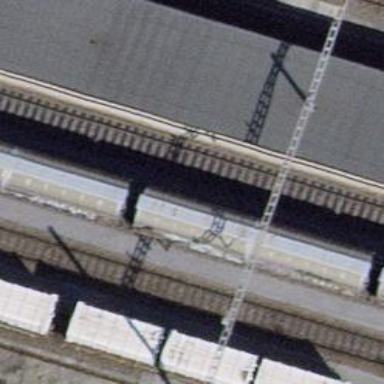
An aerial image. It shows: Public transport stop position along the railway.